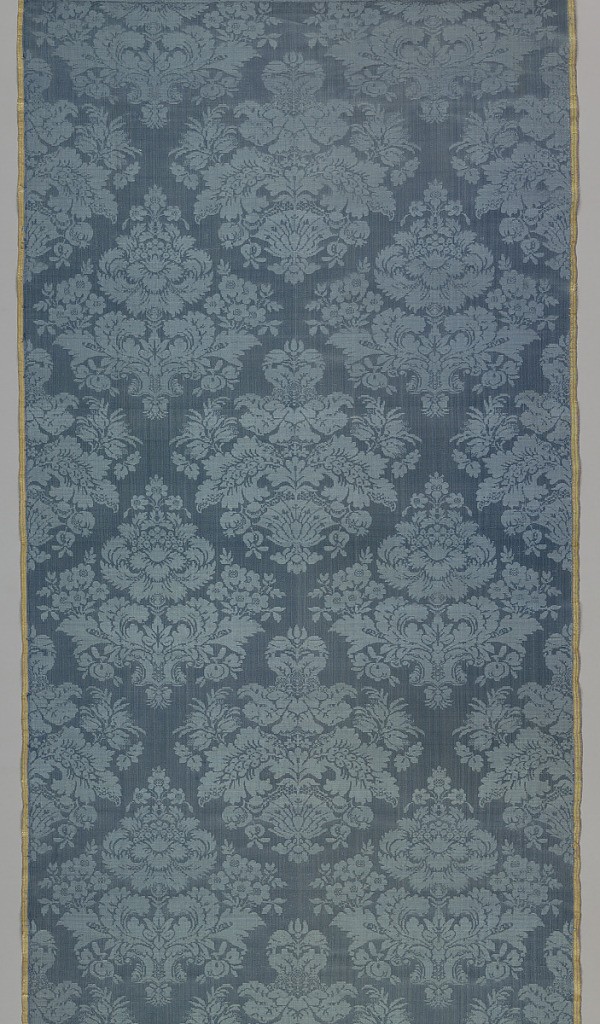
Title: Fragment
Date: mid-18th century
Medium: silk Technique: 5-harness satin damask
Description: Medium-scale design of delicate symmetrical bouquets, each diamond shaped and closely placed so that a trellis shape is created by the negative space of the pattern. Two salmon and yellow striped selvages in warp twill.